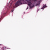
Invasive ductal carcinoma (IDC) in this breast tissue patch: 0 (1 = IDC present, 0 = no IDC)